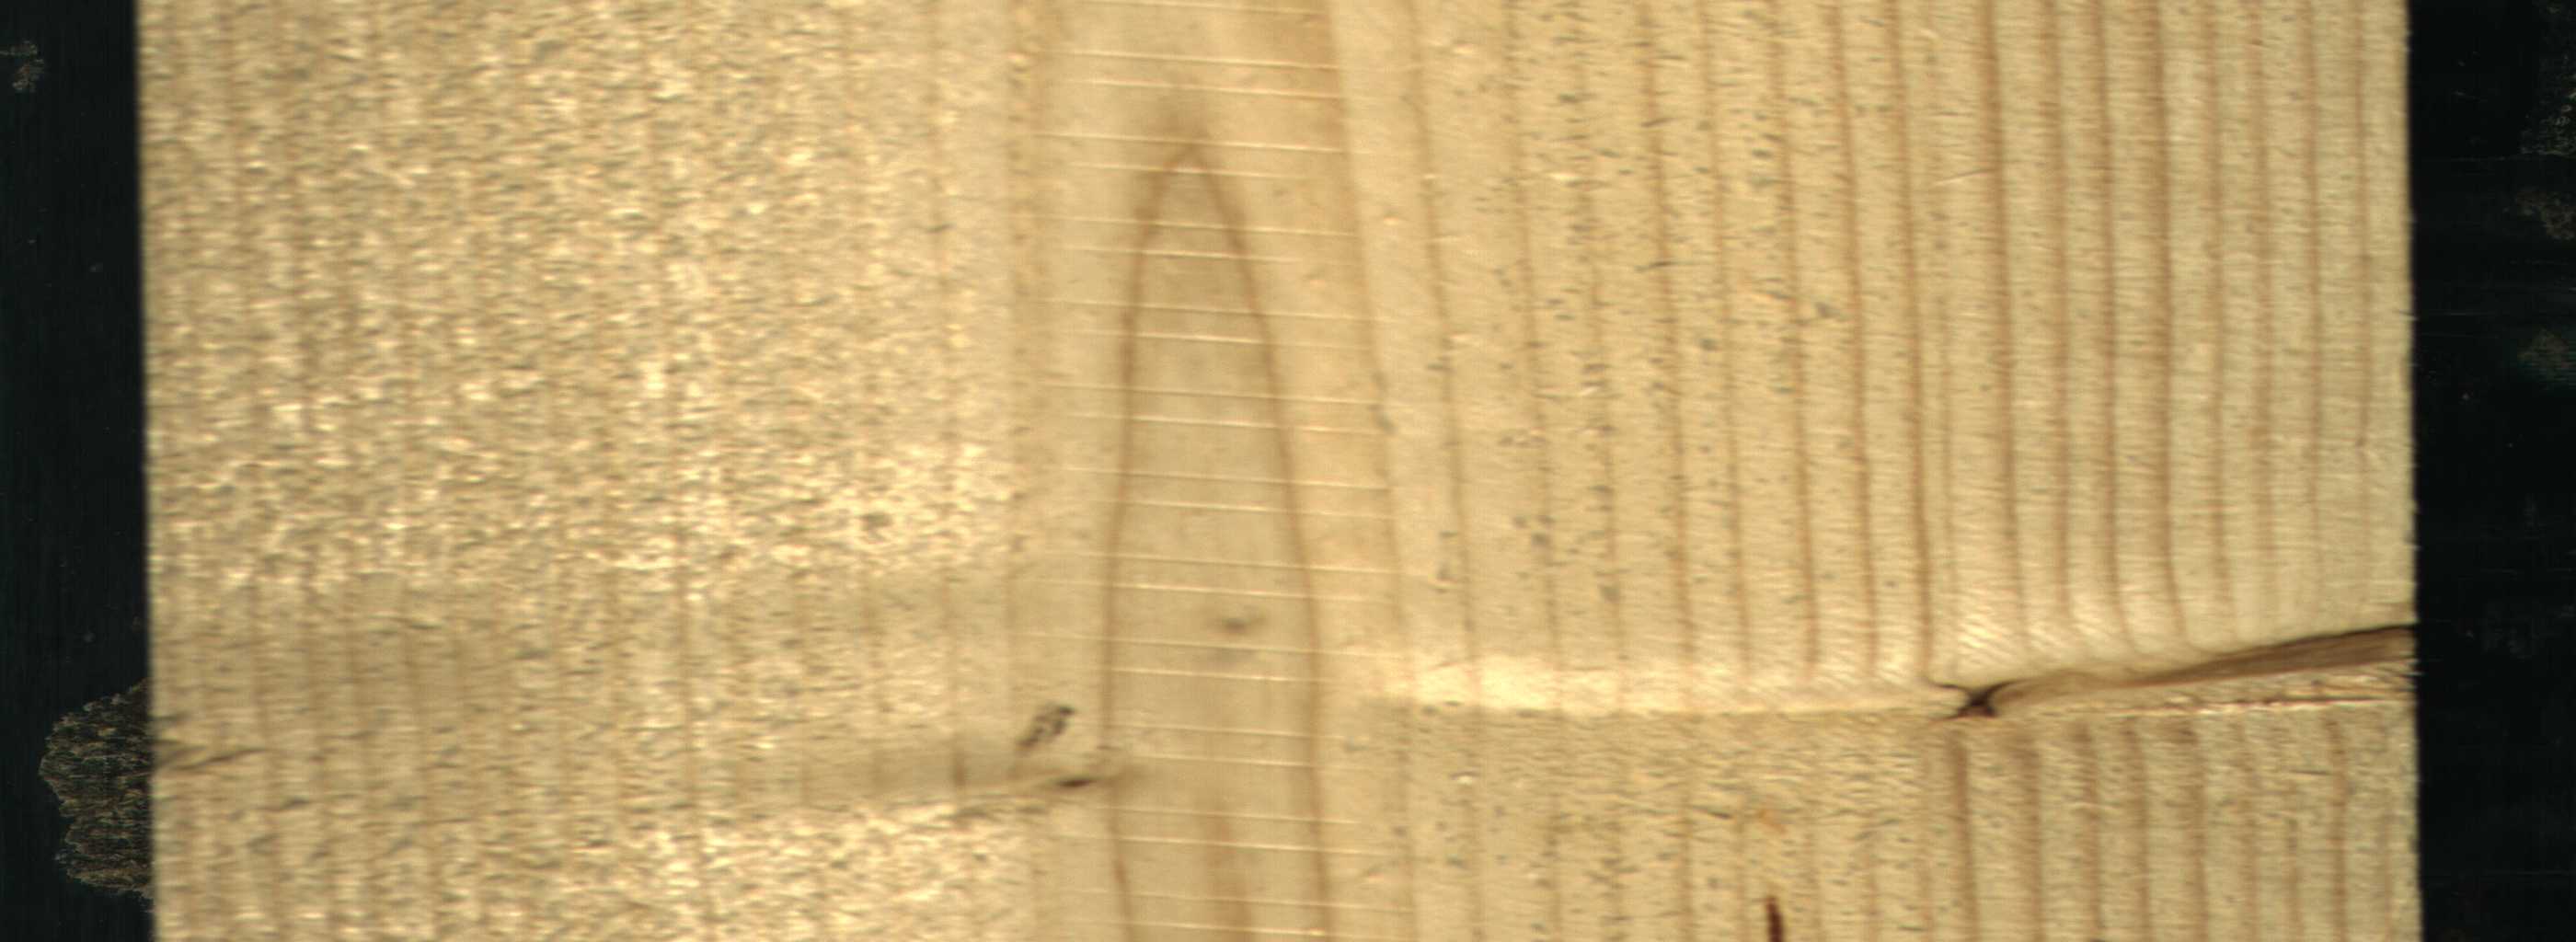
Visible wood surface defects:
resin
Dead_Knot
Dead_Knot